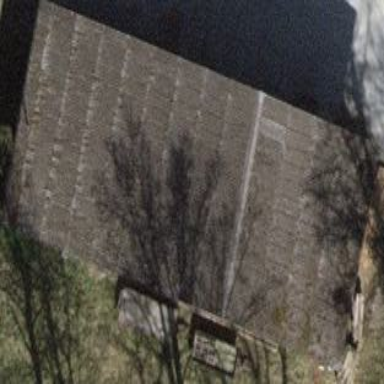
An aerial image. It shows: Shed building.